Field crop: tomato
Growth stage: 1
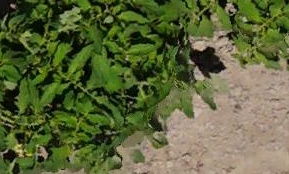
Species: tomato